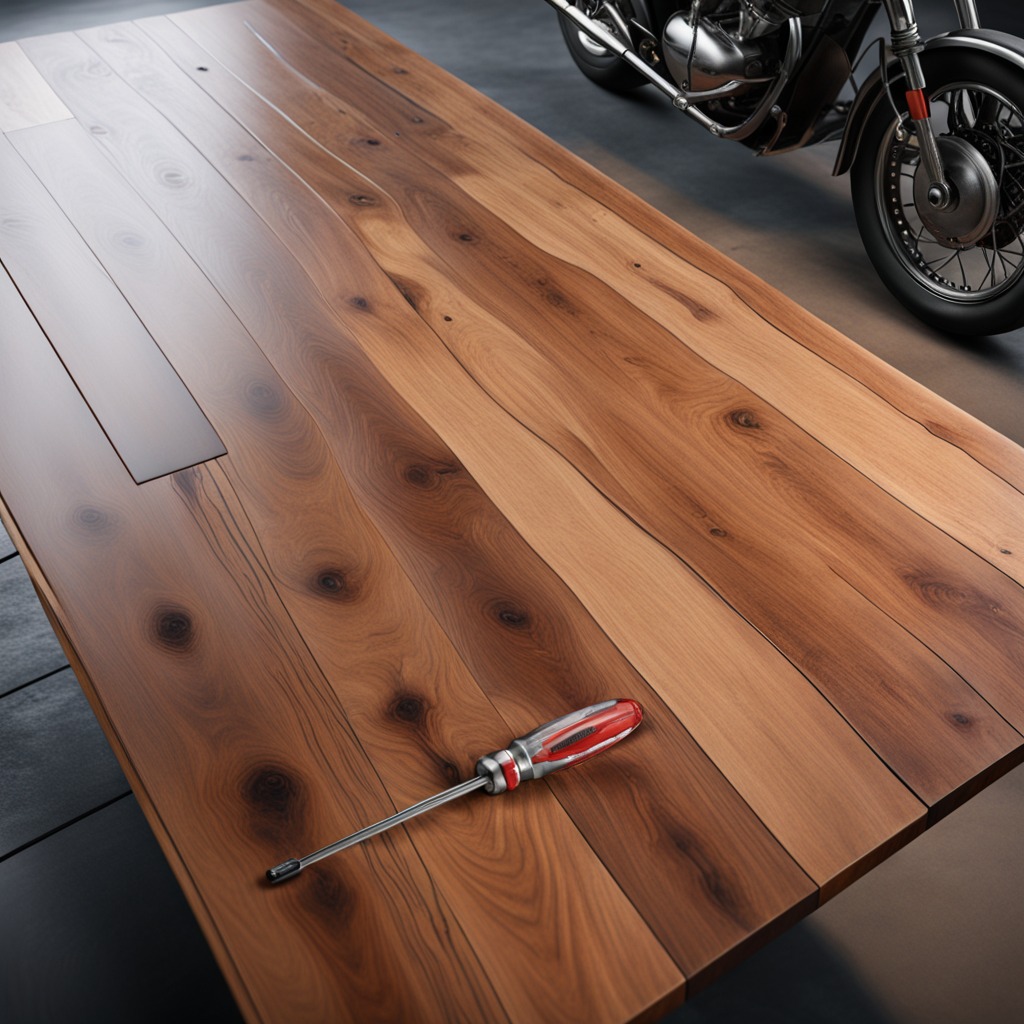
A screwdriver lies on the oil-spilled wooden table in a vintage motorcycle garage.